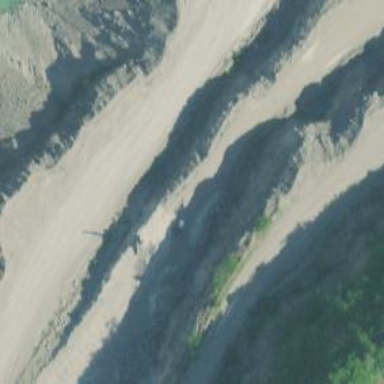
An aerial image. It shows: Natural cliff.